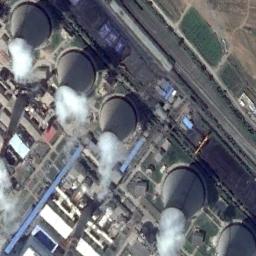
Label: thermal_power_station